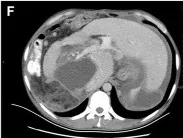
(E-H) Postoperative CT images of the pelvis and abdomen.
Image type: radiology (ct)